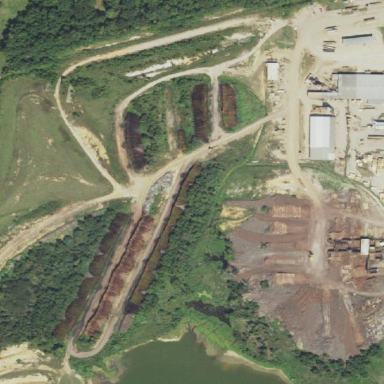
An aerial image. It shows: Industrial area with sawmill. The industrial site includes works related to sawmill operations.